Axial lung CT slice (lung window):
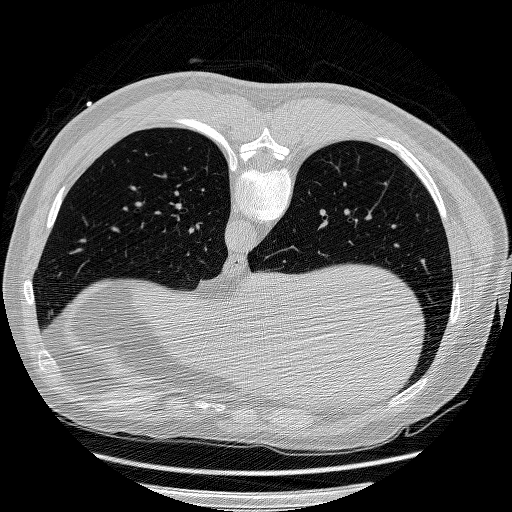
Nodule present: no